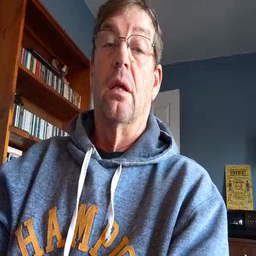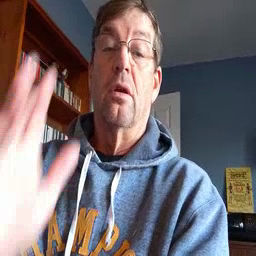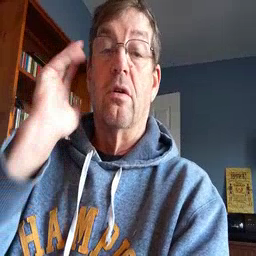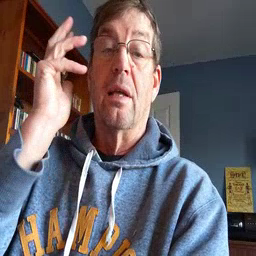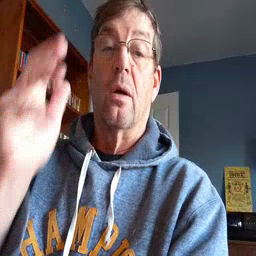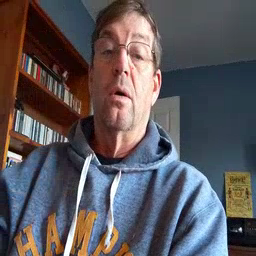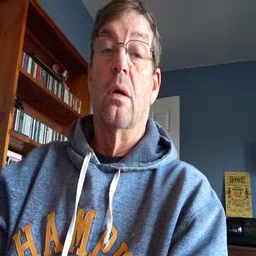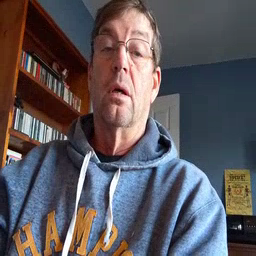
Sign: radio